Question: I am trying to create a condition through php & mysql that a user can submit in maximum 5 submissions in 24 hours time clause of a formid
'''
// Define the maximum number of submissions for 24 hours
$max = 5;
$user = JFactory::getUser();
$db = JFactory::getDbo();
$query = $db->getQuery(true);
// Setup the query.
$query->select('COUNT('.$db->qn('Username').')')
->from($db->qn('#__rs_submissions'))
->where($db->qn('FormId').'='.$db->q($formId))
->where($db->qn('Username').'='.$db->q($user->get('username')));
->where($db->qn('DateSubmitted').'>='.$db->q('DATE_SUB(NOW(), INTERVAL 1 DAY)'))
$db->setQuery($query);
$counter = $db->loadResult();
if ($counter >= $max){
$formLayout = '<p style="color:blue;">Oops !! Your Limits are Exhausted for 24 hours </p>';
}
}
'''
Here is the Database Table Values

The Query is not respecting in the date time condition of 24 hour period
'''
->where($db->qn('DateSubmitted').'>='.$db->q('DATE_SUB(NOW(), INTERVAL 1 DAY)'))
'''
can someone help and advise - what am i doing wrong and solution for respecting limit of 24 hours
I guess - count of ($db->qn('DateSubmitted').'>='.$db->q('DATE_SUB(NOW(), INTERVAL 1 DAY)')) should be done - along with last recorded time should be base for calculating 24 hour gap, Still unsure as is unable to achieve the desired
Starting Bounty - can someone help on it.
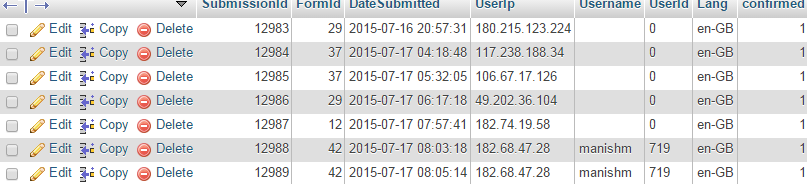
Answer: You do not need to quote the function. If you do so the final query you will get will be:
'''
DateSubmitted >= 'DATE_SUB(NOW(), INTERVAL 1 DAY)'
'''
And this is not what you want.
Since the content of that part is something you know (and not a string you get from the user) you don't need to quote it. You should use it as is:
'''
->where($db->qn('DateSubmitted'). ' >= DATE_SUB(NOW(), INTERVAL 1 DAY)')
'''